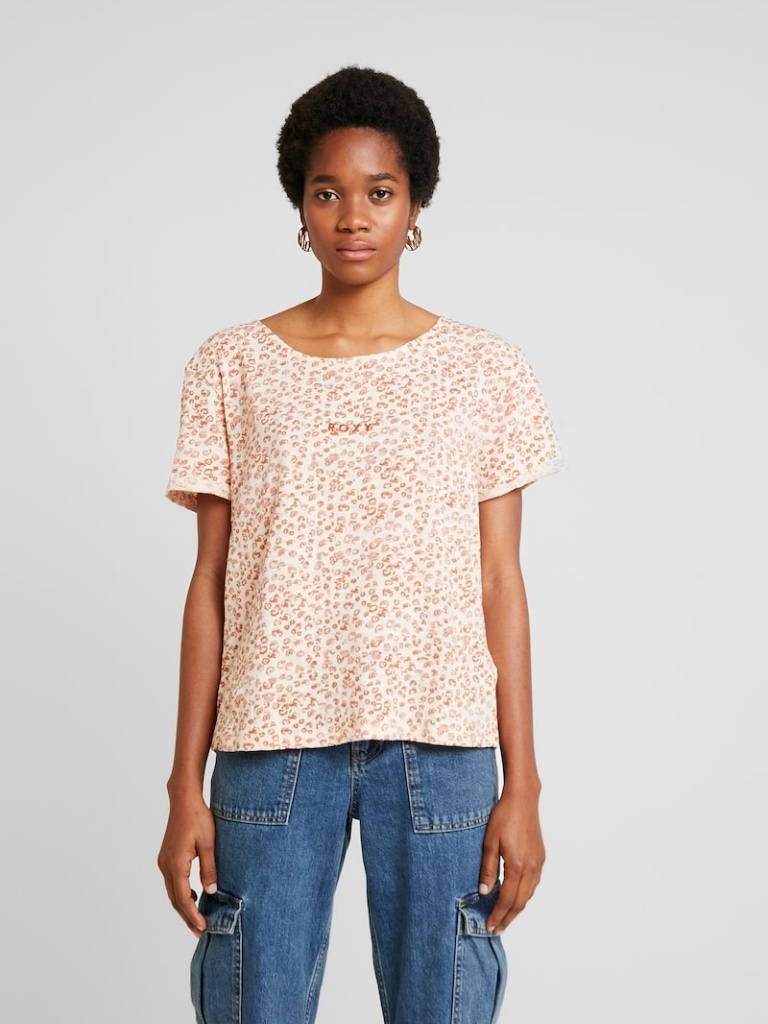
cotton relaxed short sleeve hip length Untucked scoop t-shirt